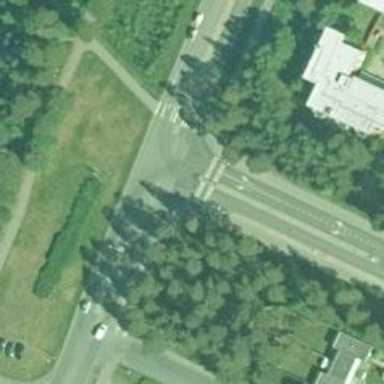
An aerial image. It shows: Island crossing on the road.